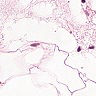
Metastatic tissue present: no